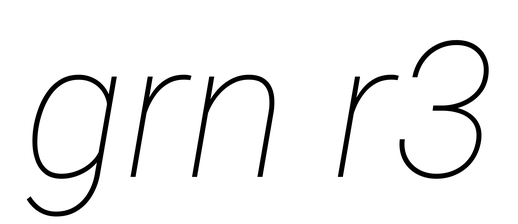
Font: Roboto-Italic_Thin_Italic